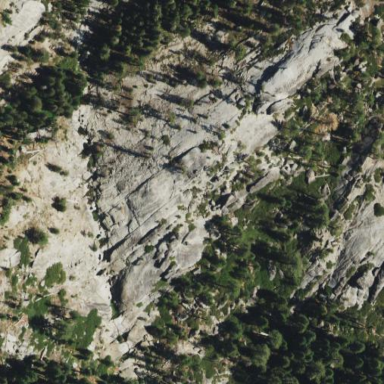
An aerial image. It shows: Landscape dominated by bare rock.